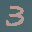
Label: 3